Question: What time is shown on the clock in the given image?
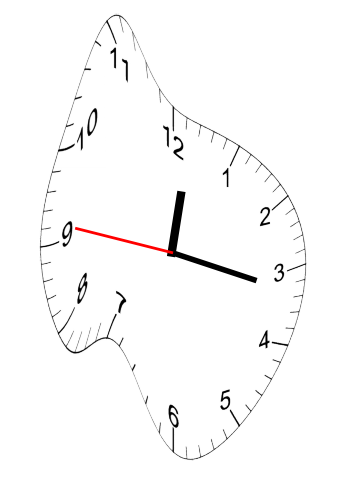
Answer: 12:16:46